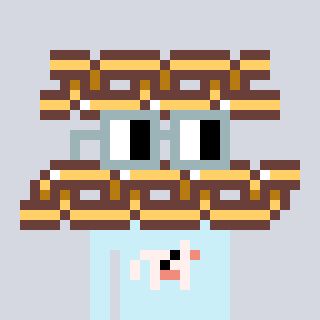
a pixel art character with square dark gray glasses, a chain-shaped head and a cold-colored body on a cool background